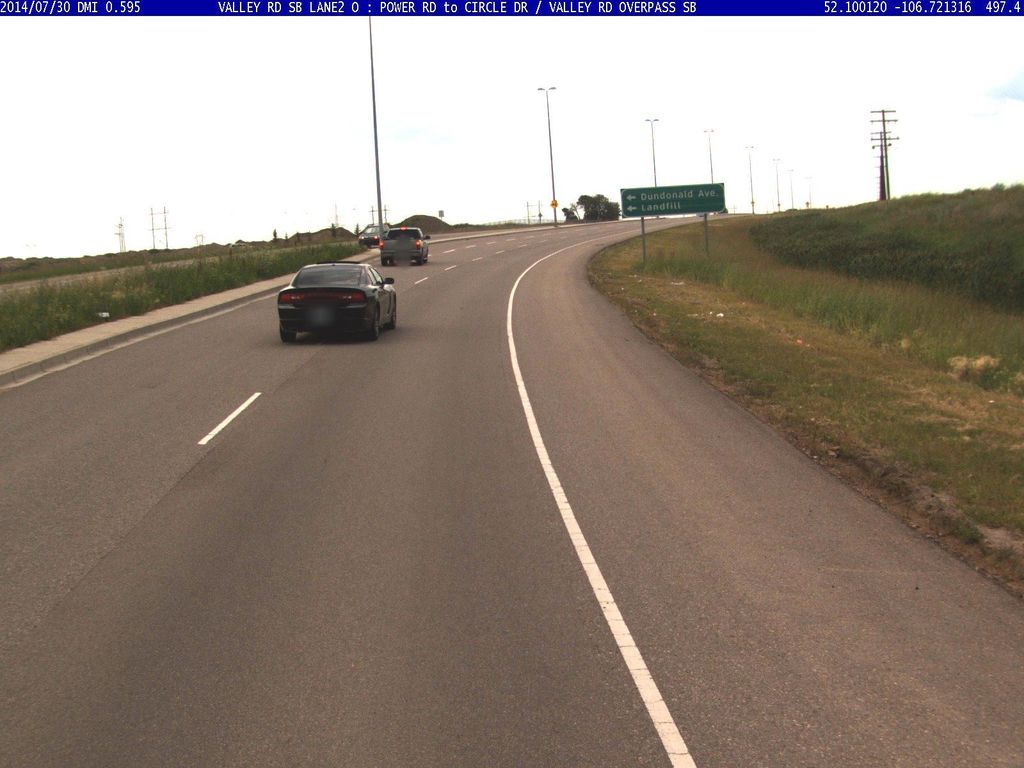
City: saskatoon